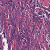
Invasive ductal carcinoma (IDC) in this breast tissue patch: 1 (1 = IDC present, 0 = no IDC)